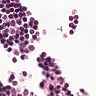
Metastatic tissue present: no